Question: I have hibernate running on app-engine and hibernate logs so much debug infos to the console/log (see attached screenshot) and I can't figure out how to stop it.
My log4j.properties looks like that:
'''
# Root logger option
log4j.rootLogger=WARNING, stdout
# Direct log messages to stdout
log4j.appender.stdout=org.apache.log4j.ConsoleAppender
log4j.appender.stdout.Target=System.out
log4j.appender.stdout.layout=org.apache.log4j.PatternLayout
log4j.appender.stdout.layout.ConversionPattern=%d{yyyy-MM-dd HH:mm:ss} %-5p %c{1}:%L - %m%n
log4j.logger.org.hibernate=WARNING
'''
So this normally should only log warnings right?
My logging.propertis looks like that (But I guess hibernate does not care about that because it uses log4j):
'''
java.util.logging.ConsoleHandler.level = SEVERE
'''

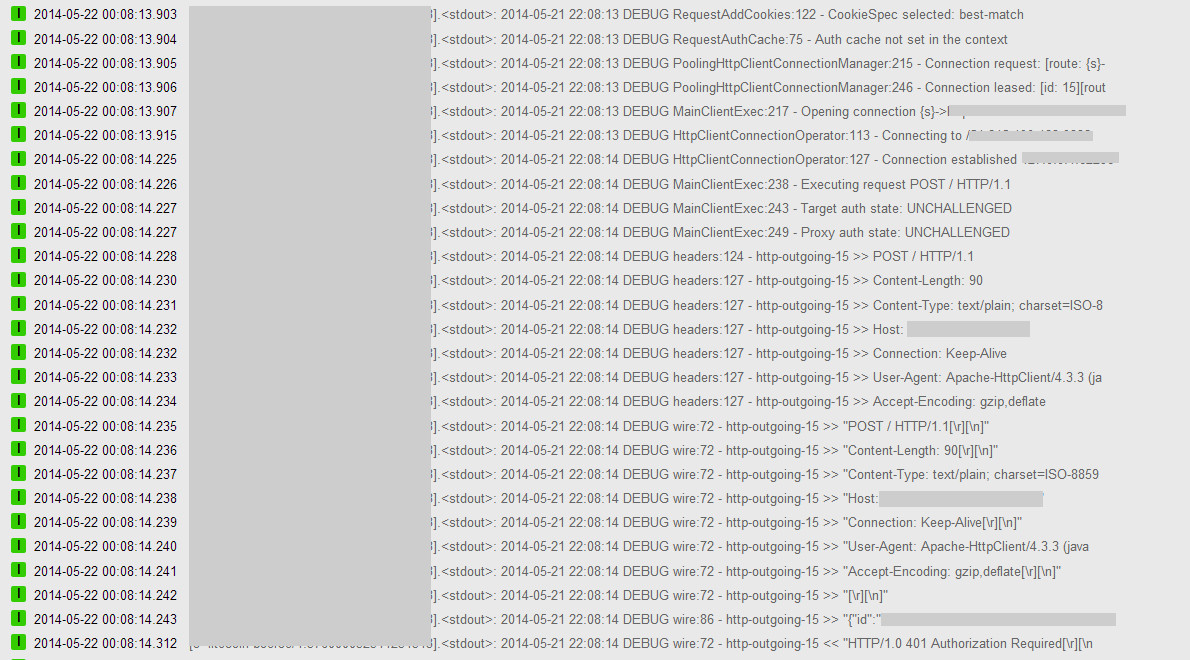
Answer: In Log4J the keyword is WARN not WARNING. Thats Java Util Logging. See <URL>.